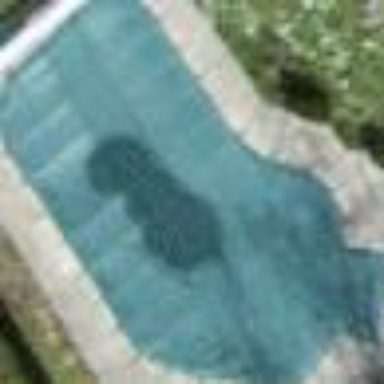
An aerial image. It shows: Swimming pool located in leisure land.